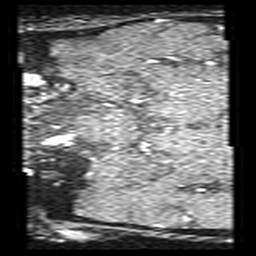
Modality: angio
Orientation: coronal
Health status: ill
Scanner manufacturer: siemens
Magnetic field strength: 3 T
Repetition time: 0.021 s
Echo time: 0.00401 s